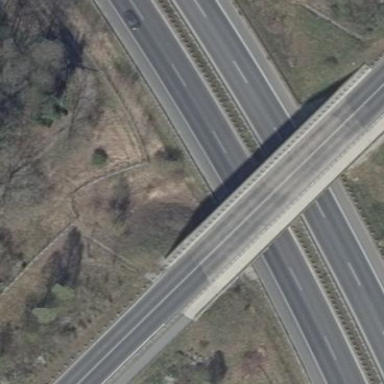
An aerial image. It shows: Man-made bridge.